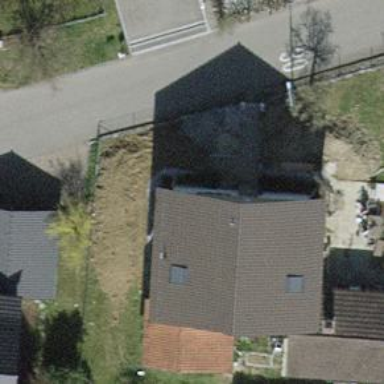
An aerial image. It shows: Detached building with gabled roof.